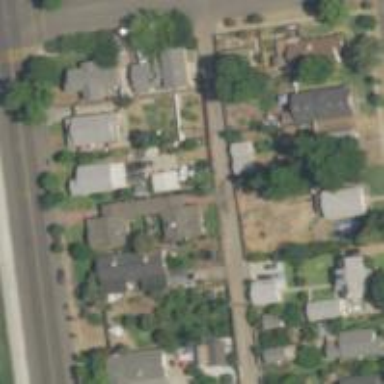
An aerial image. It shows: Alleyway designated as service road.